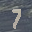
Label: 7